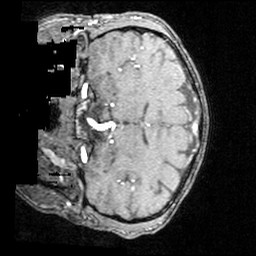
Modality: angio
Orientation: coronal
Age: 31
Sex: male
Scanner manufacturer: siemens
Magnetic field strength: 3 T
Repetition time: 0.025 s
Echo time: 0.00334 s